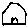
Label: house